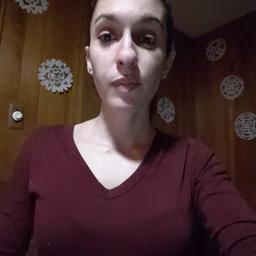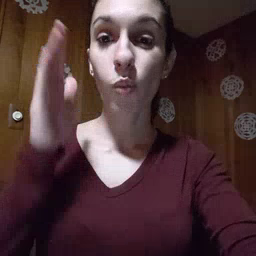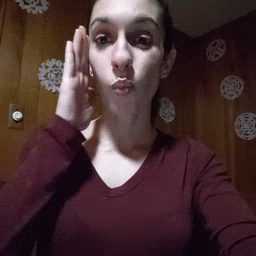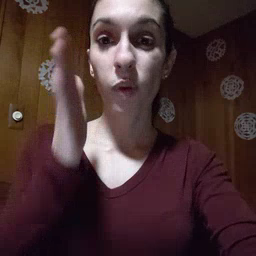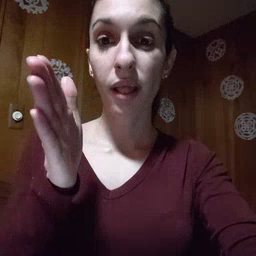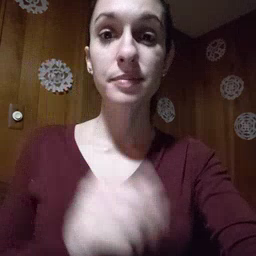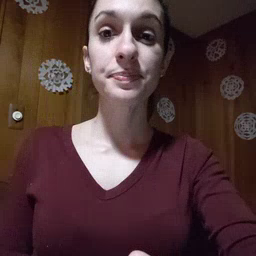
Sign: will